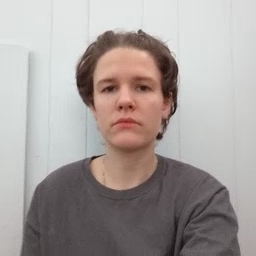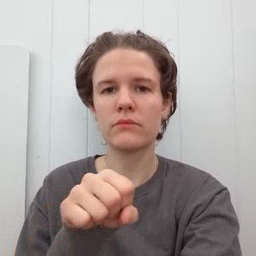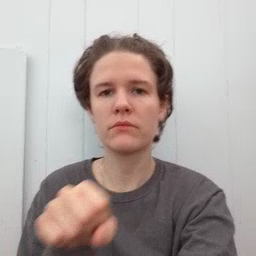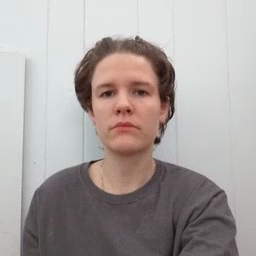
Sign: shoe